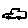
Label: car